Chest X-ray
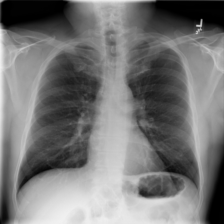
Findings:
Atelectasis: negative
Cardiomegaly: negative
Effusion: negative
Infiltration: negative
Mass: negative
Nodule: negative
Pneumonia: negative
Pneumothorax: negative
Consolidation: negative
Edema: negative
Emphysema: negative
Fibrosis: negative
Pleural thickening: negative
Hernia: negative